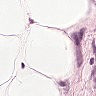
Metastatic tissue present: no